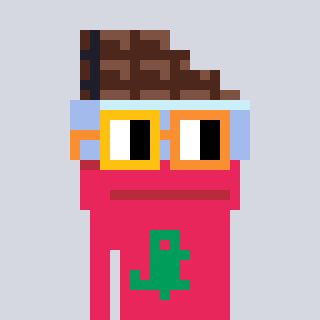
a pixel art character with square yellow and orange glasses, a chocolate-shaped head and a redpinkish-colored body on a cool background